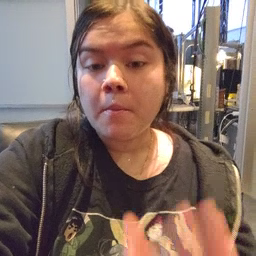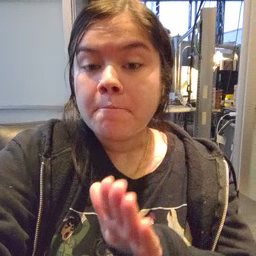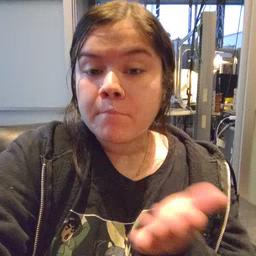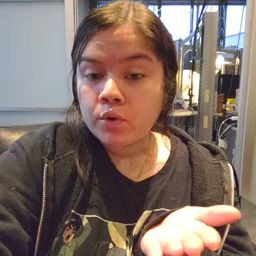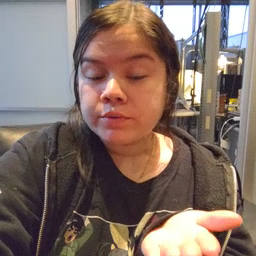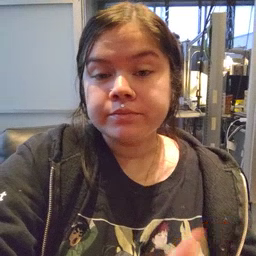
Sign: book